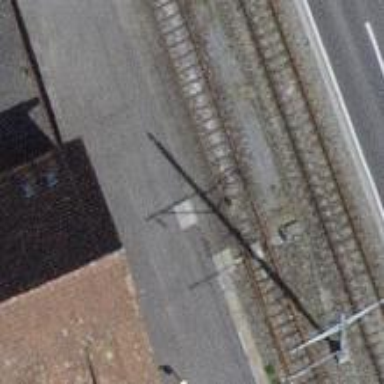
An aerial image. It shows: Railway switch.